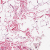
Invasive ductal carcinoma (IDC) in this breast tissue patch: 0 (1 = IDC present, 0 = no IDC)